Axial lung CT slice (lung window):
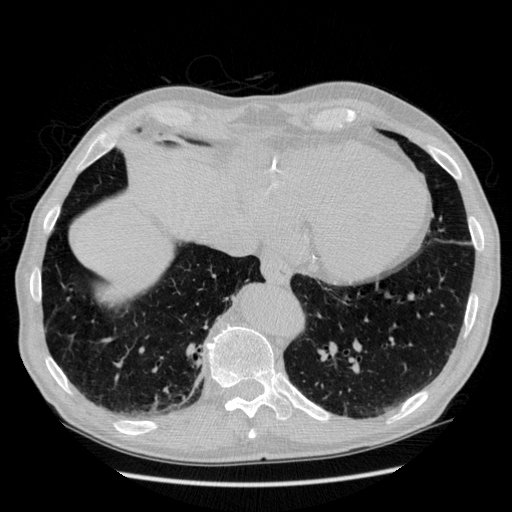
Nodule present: no